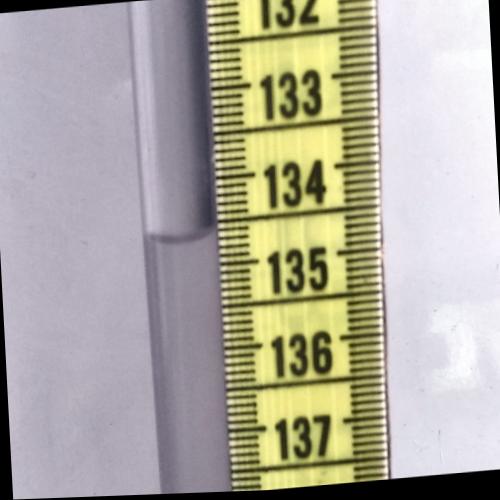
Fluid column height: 134.7 cm